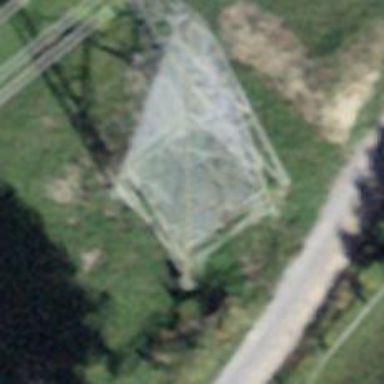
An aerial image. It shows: Power tower.